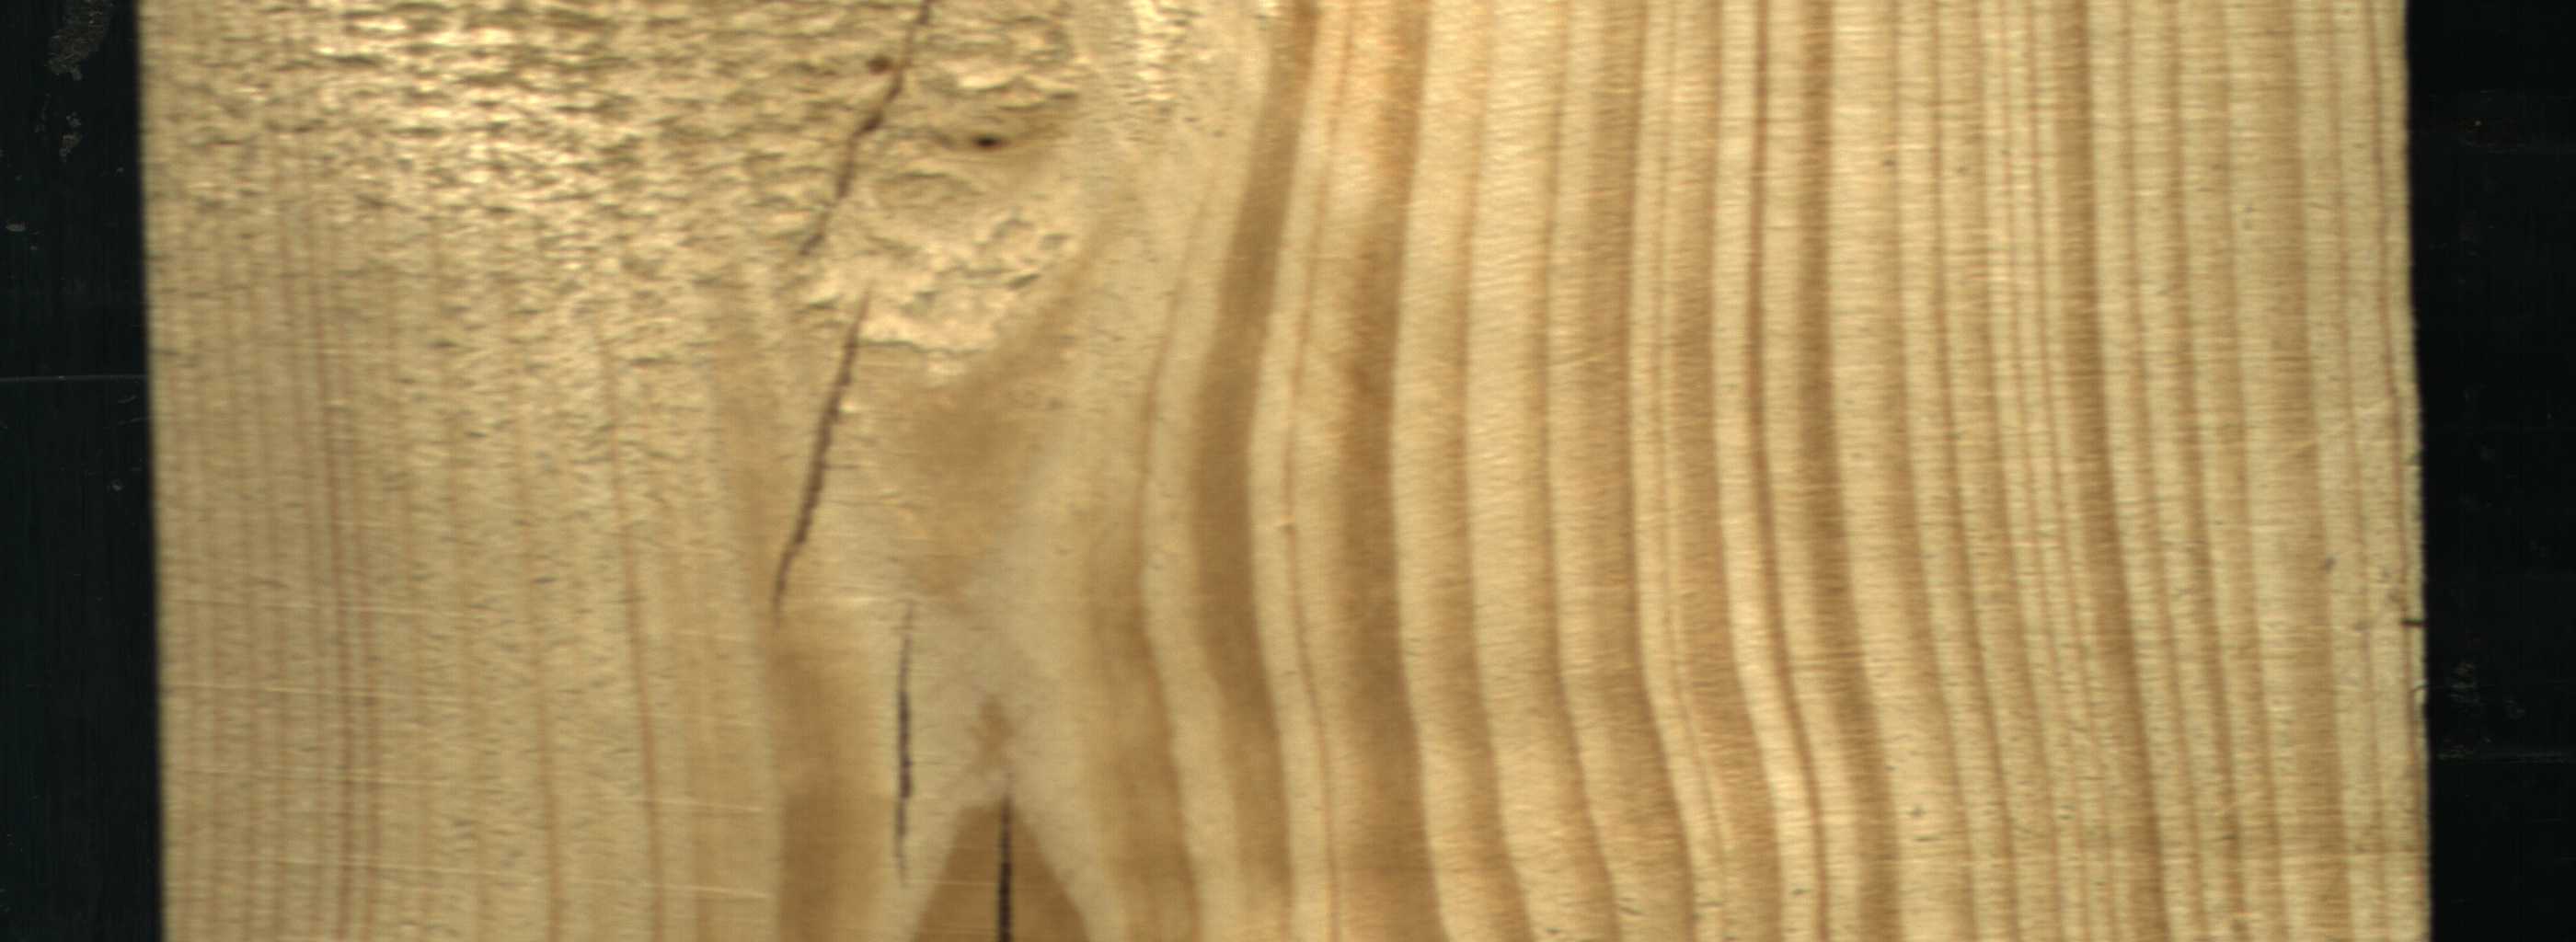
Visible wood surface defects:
Crack
Crack
Crack
Crack
Crack
Live_Knot